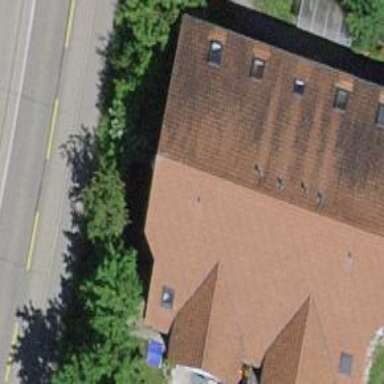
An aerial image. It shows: Gabled roof adorns the apartments building.